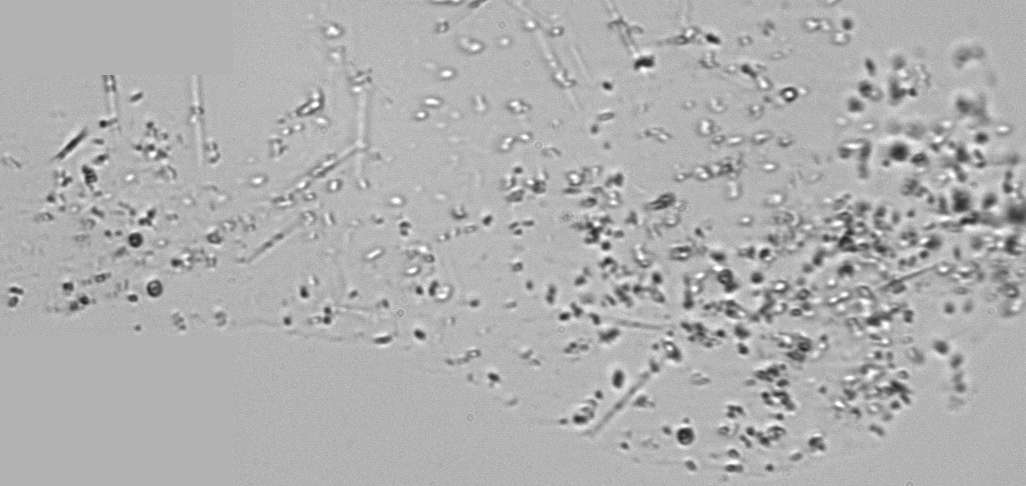
Label: Phaeocystis